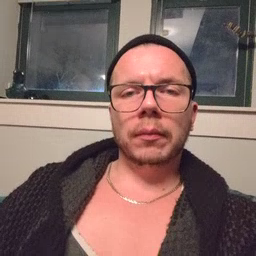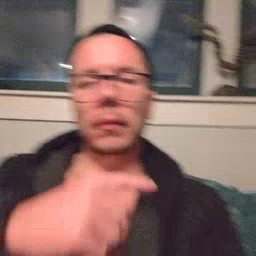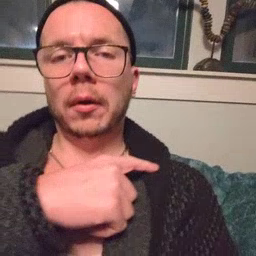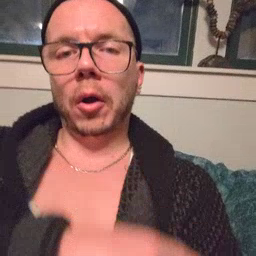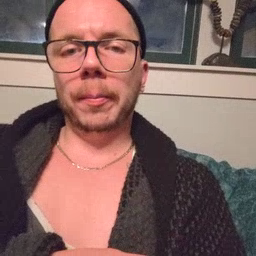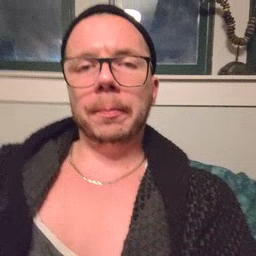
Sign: arm